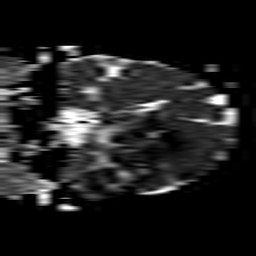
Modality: ADC
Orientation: coronal
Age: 47
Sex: female
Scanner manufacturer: philips
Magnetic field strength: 1.5 T
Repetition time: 3.412 s
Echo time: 0.06922 s